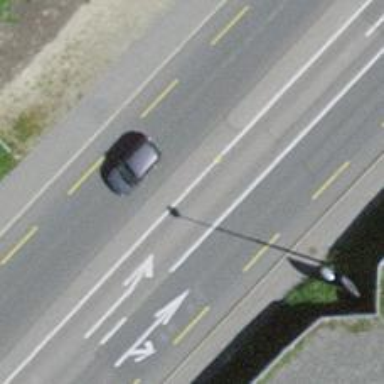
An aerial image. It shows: Asphalt road with primary highway designation. It has sidewalks on both sides and designated cycle lane.